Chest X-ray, PA view. Patient: 72 years old, sex M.
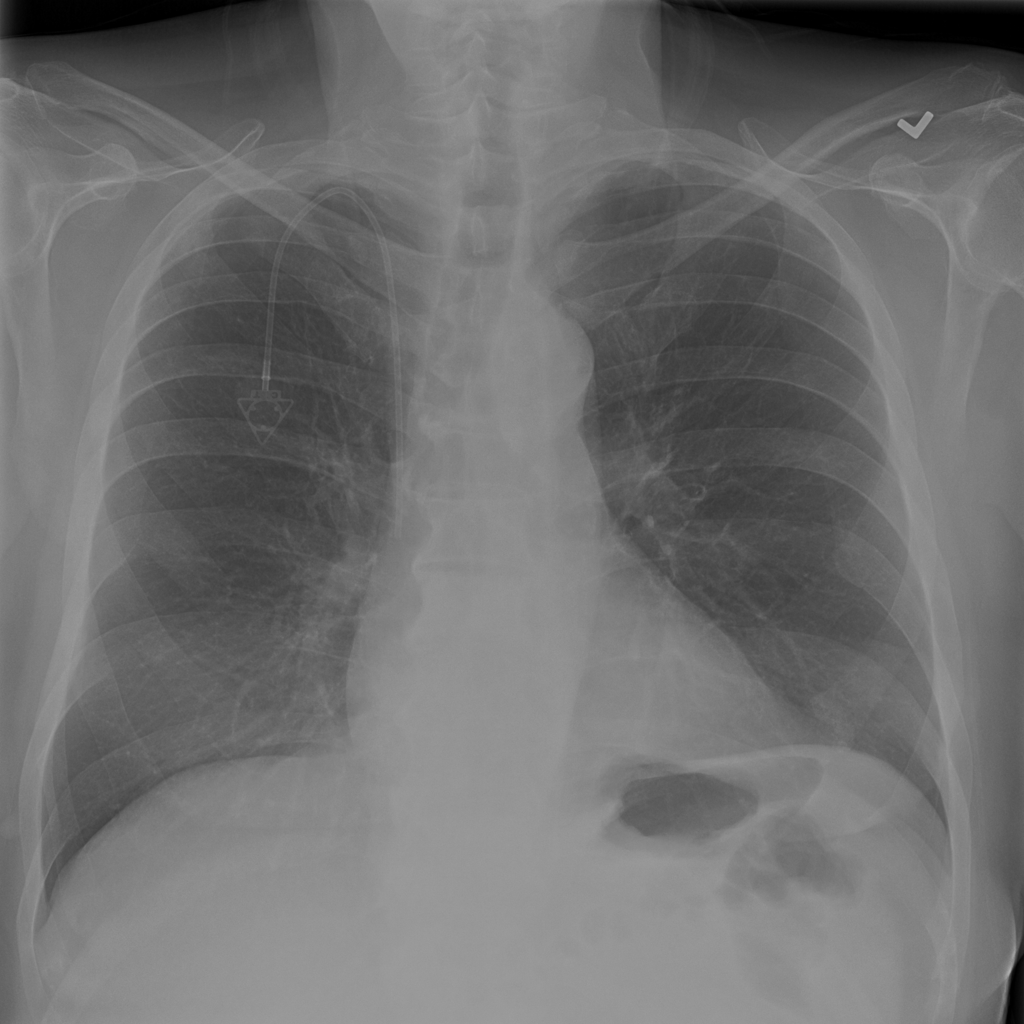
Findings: Atelectasis